Interaction volume radius: 10 \u00c5
Interaction volume height: 10 \u00c5
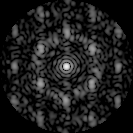
Disorder parameter: 0.5717